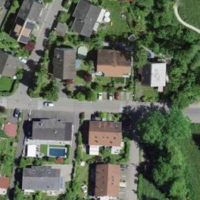
EUNIS habitat code: 55
Species observed at this site:
Holcus lanatus
Corylus avellana